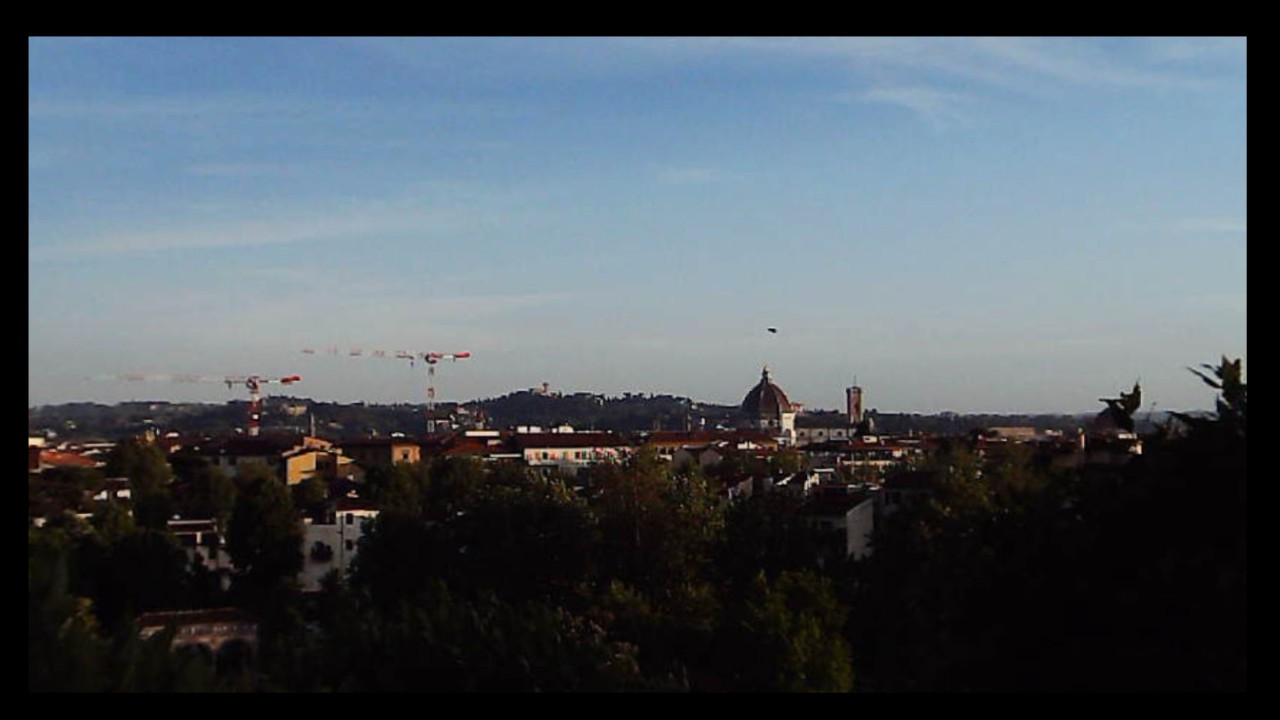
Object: DarwinFPV cineape20